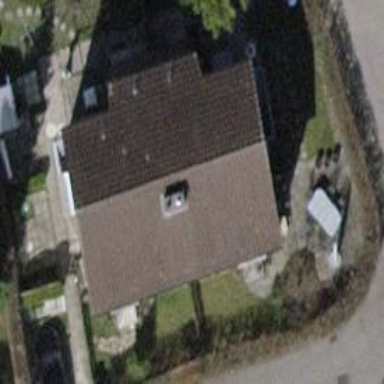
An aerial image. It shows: Semidetached house with tile roof.